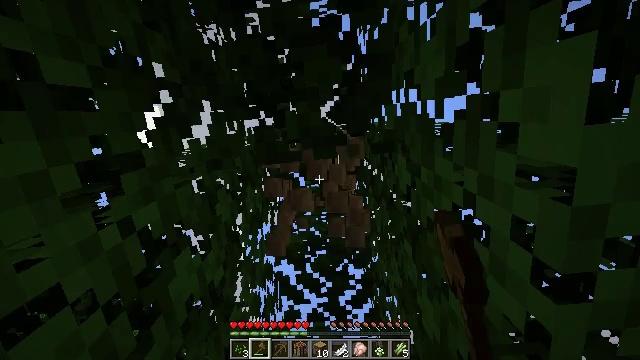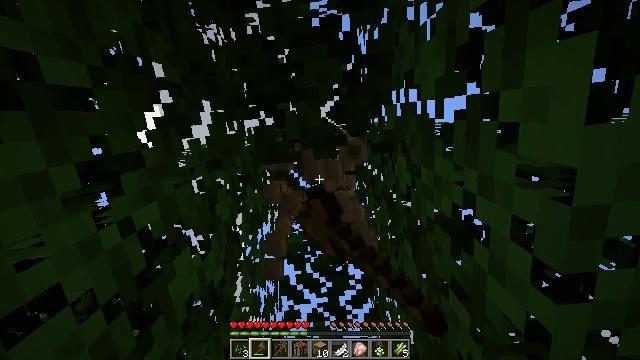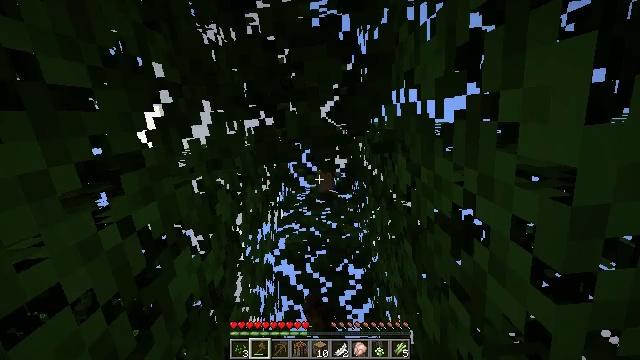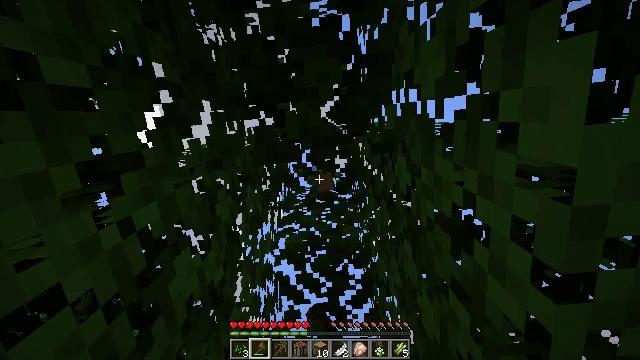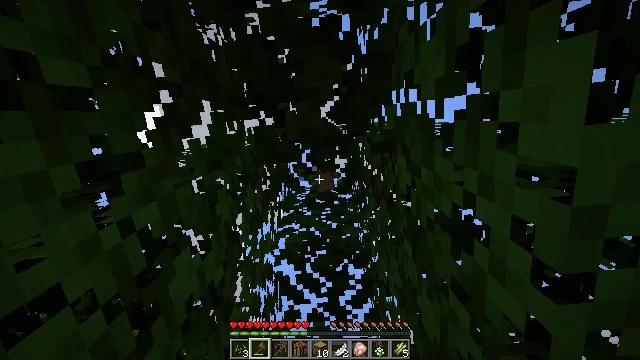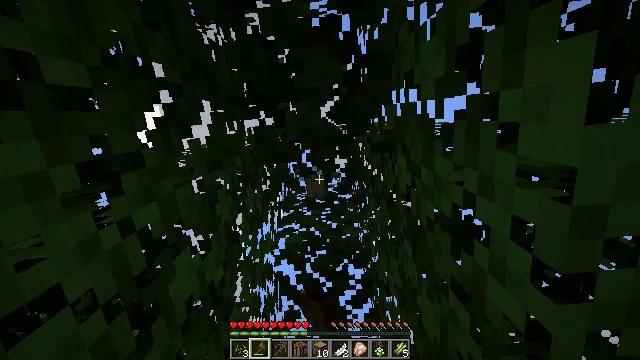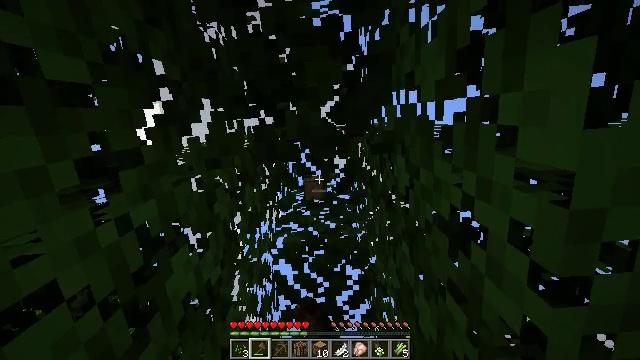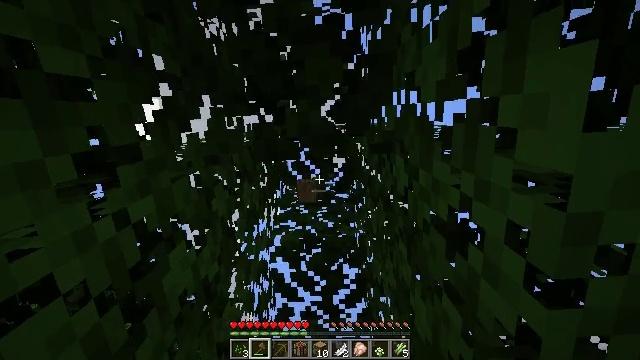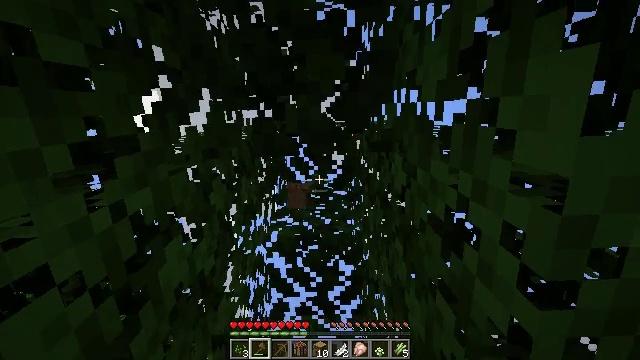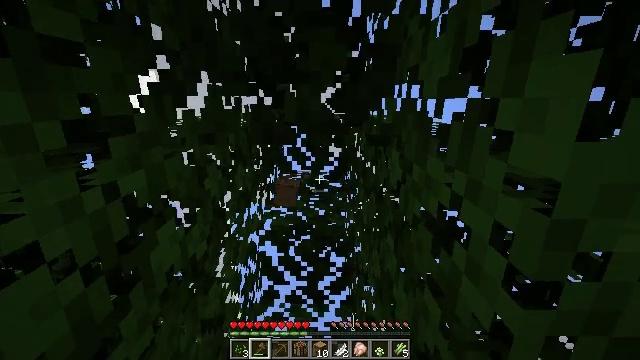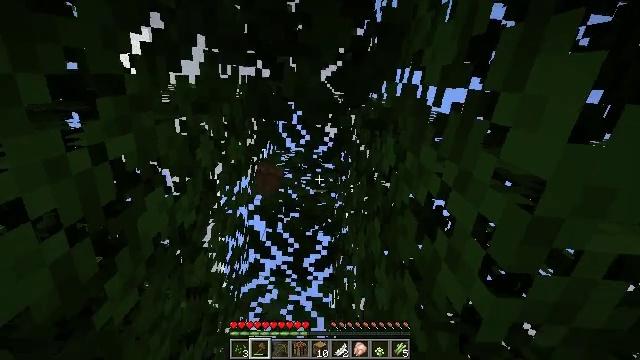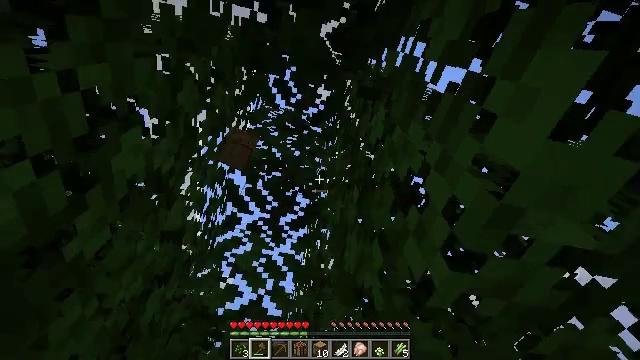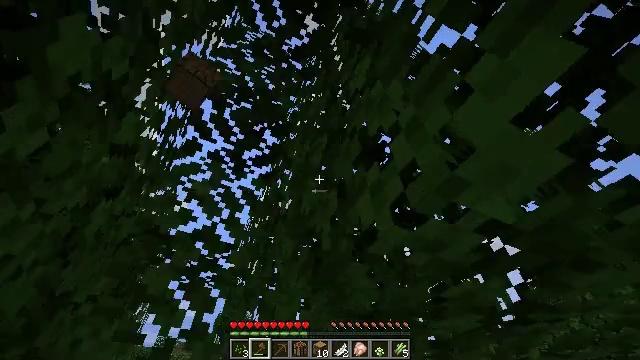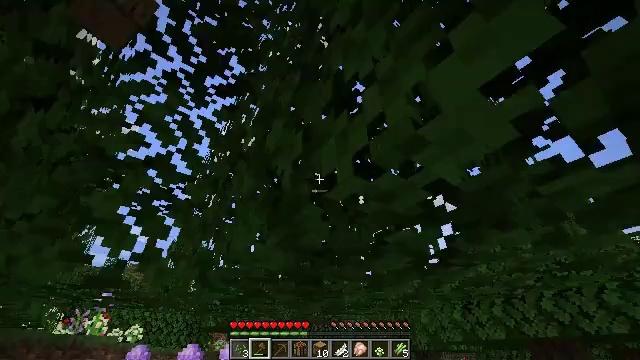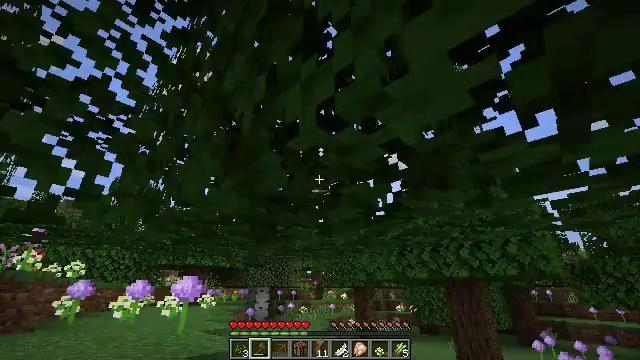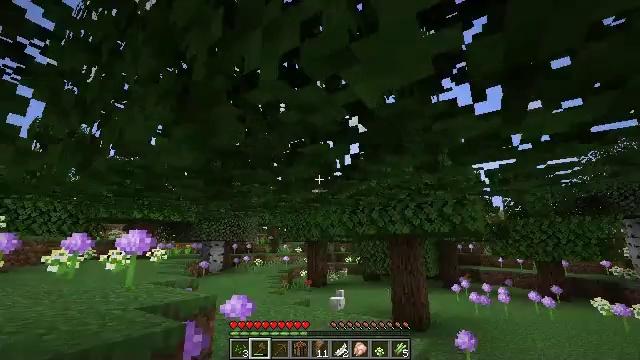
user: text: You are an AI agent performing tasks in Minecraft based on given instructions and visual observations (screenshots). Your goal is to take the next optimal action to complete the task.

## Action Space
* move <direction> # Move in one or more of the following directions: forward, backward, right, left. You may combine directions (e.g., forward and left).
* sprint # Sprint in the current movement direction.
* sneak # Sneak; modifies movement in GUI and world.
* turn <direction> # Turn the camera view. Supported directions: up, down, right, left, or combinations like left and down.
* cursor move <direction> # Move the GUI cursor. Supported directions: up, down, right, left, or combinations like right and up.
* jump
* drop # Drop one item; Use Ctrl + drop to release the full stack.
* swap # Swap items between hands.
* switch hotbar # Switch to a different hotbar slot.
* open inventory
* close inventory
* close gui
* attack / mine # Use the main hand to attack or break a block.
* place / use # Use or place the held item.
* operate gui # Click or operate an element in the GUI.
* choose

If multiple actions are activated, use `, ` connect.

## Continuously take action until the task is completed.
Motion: motion action
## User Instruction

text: Harvest the rose bush for its flowers.
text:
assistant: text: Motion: attack / mine
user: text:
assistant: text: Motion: attack / mine
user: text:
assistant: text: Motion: attack / mine
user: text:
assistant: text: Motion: attack / mine
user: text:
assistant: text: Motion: attack / mine
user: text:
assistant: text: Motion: no_op
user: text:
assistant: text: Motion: turn right
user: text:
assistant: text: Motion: turn right
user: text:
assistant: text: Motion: turn right and down
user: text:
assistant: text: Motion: turn right and down
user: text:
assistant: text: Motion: turn right and down
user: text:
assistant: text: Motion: turn right and down
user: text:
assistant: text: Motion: turn right and down
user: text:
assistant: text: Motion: turn right and down
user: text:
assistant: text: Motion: turn right and down
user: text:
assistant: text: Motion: move left, turn right and down
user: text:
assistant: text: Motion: move left, turn right and down
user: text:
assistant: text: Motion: move left, turn right and down
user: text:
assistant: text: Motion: move left, turn right and down
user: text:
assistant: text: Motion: move forward and move left, turn right and down
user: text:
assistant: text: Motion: move forward and move left
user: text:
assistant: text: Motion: move forward
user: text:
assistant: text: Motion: move forward
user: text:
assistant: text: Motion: move forward
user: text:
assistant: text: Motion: move forward
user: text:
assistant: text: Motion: move forward
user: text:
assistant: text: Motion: move forward
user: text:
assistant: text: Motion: move forward
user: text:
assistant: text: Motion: move forward
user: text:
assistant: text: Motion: move forward